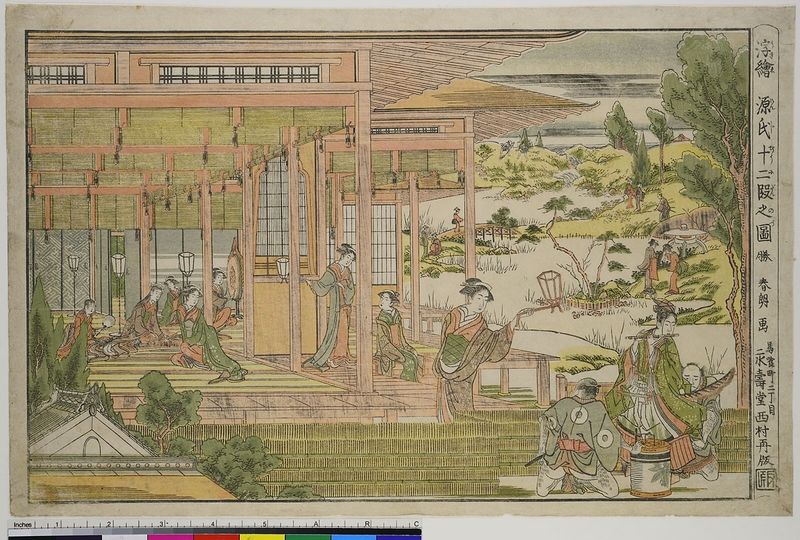
Titel: Kapitel 12 des Genji, Perspektivbild
Künstler: Katsushika Hokusai
Standort: Hamburg
Institution: Museum für Kunst und Gewerbe Hamburg
Schlagwörter: wasser, frauen, grün, menschen, lampen, männer, haus, rot, gesellschaft, architektur, brücke, musik, holzschnitt, musizieren, loggia, veranda, palast, asien, druckgraphik, druckgrafik, asiatisch, querflöte, zeit, farbholzschnitt, edo, reproduktionen, druckerzeugnisse